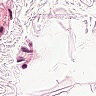
Metastatic tissue present: no